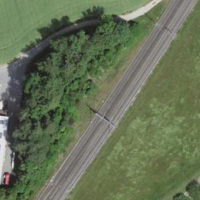
EUNIS habitat code: 55
Species observed at this site:
Fagus sylvatica